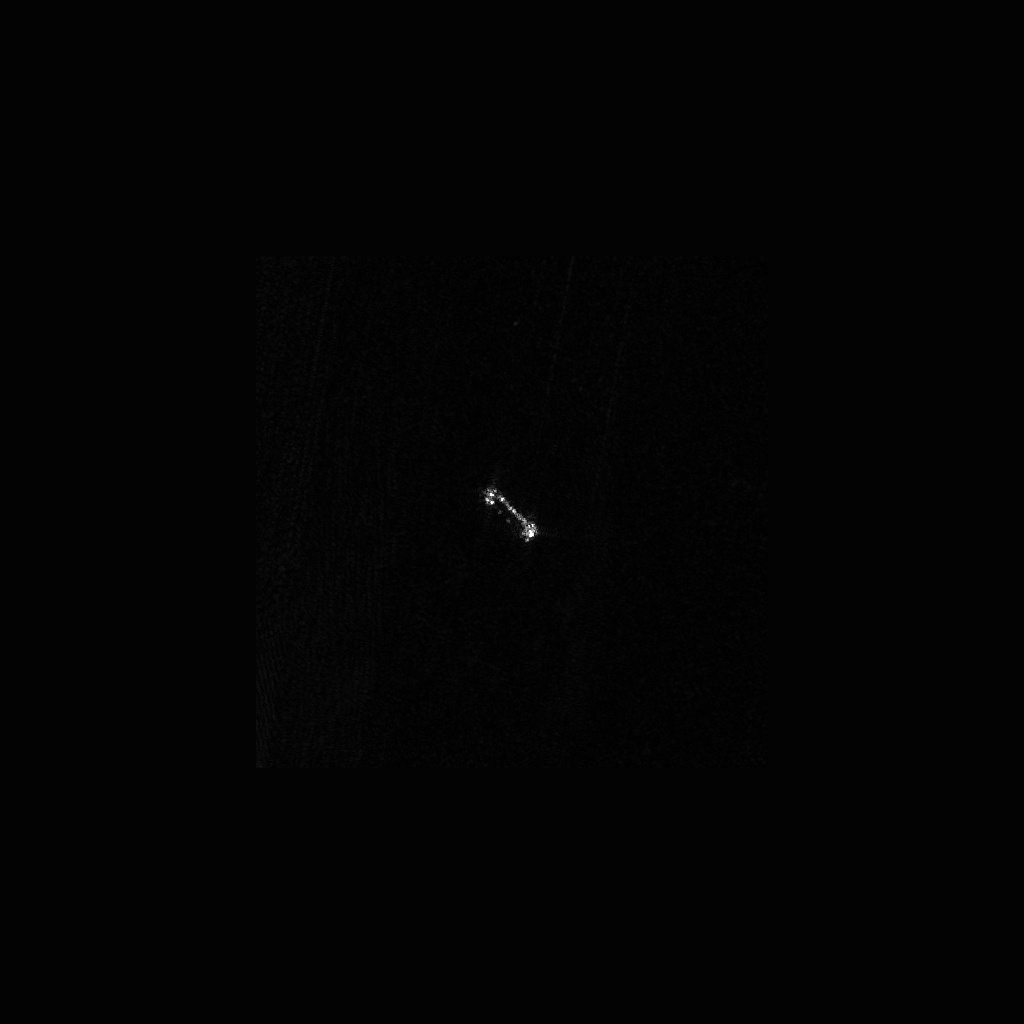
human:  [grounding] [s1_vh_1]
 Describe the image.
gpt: In the satellite image, there is  <ref>1 large dredger </ref> <box>[[45, 48, 54, 52, 44]]</box> located at center.